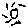
Label: sun